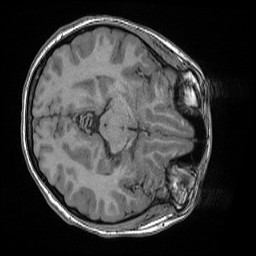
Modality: T1w
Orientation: axial
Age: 14
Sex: female
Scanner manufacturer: siemens
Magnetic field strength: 1.5 T
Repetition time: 2.04 s
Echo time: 0.00308 s